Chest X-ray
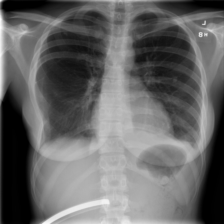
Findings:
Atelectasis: negative
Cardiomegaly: negative
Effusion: negative
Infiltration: negative
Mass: negative
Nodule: positive
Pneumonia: negative
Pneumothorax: negative
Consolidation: negative
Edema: negative
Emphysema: negative
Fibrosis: negative
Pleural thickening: negative
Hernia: negative